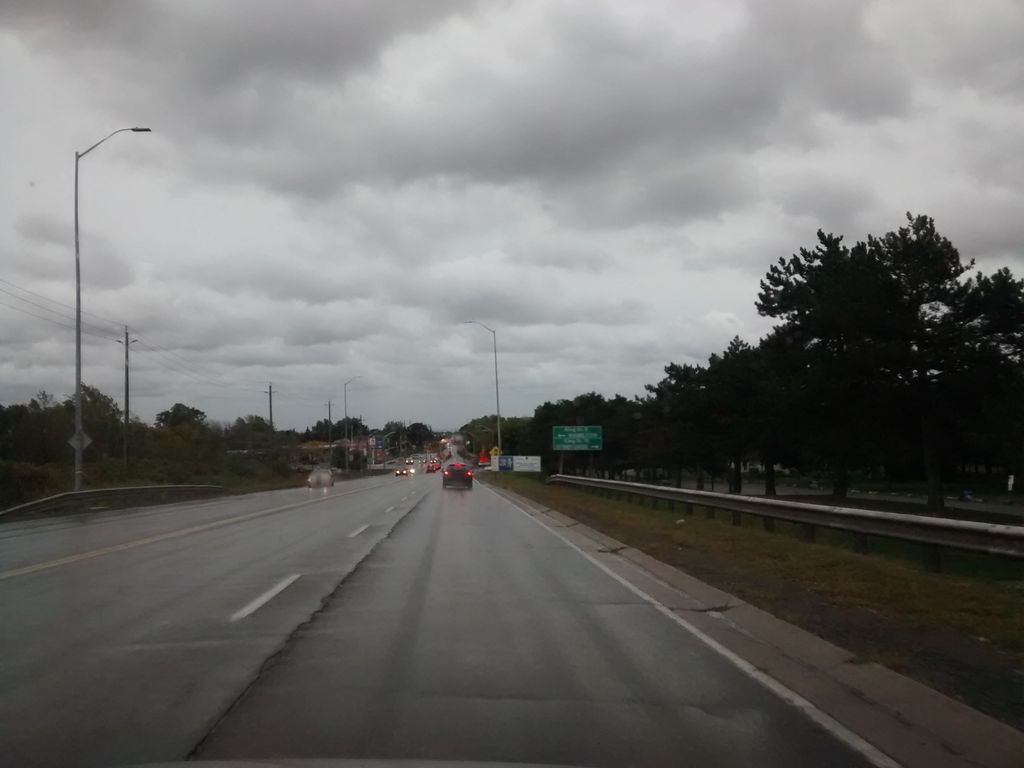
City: hamilton